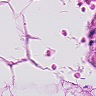
Metastatic tissue present: no